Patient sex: M
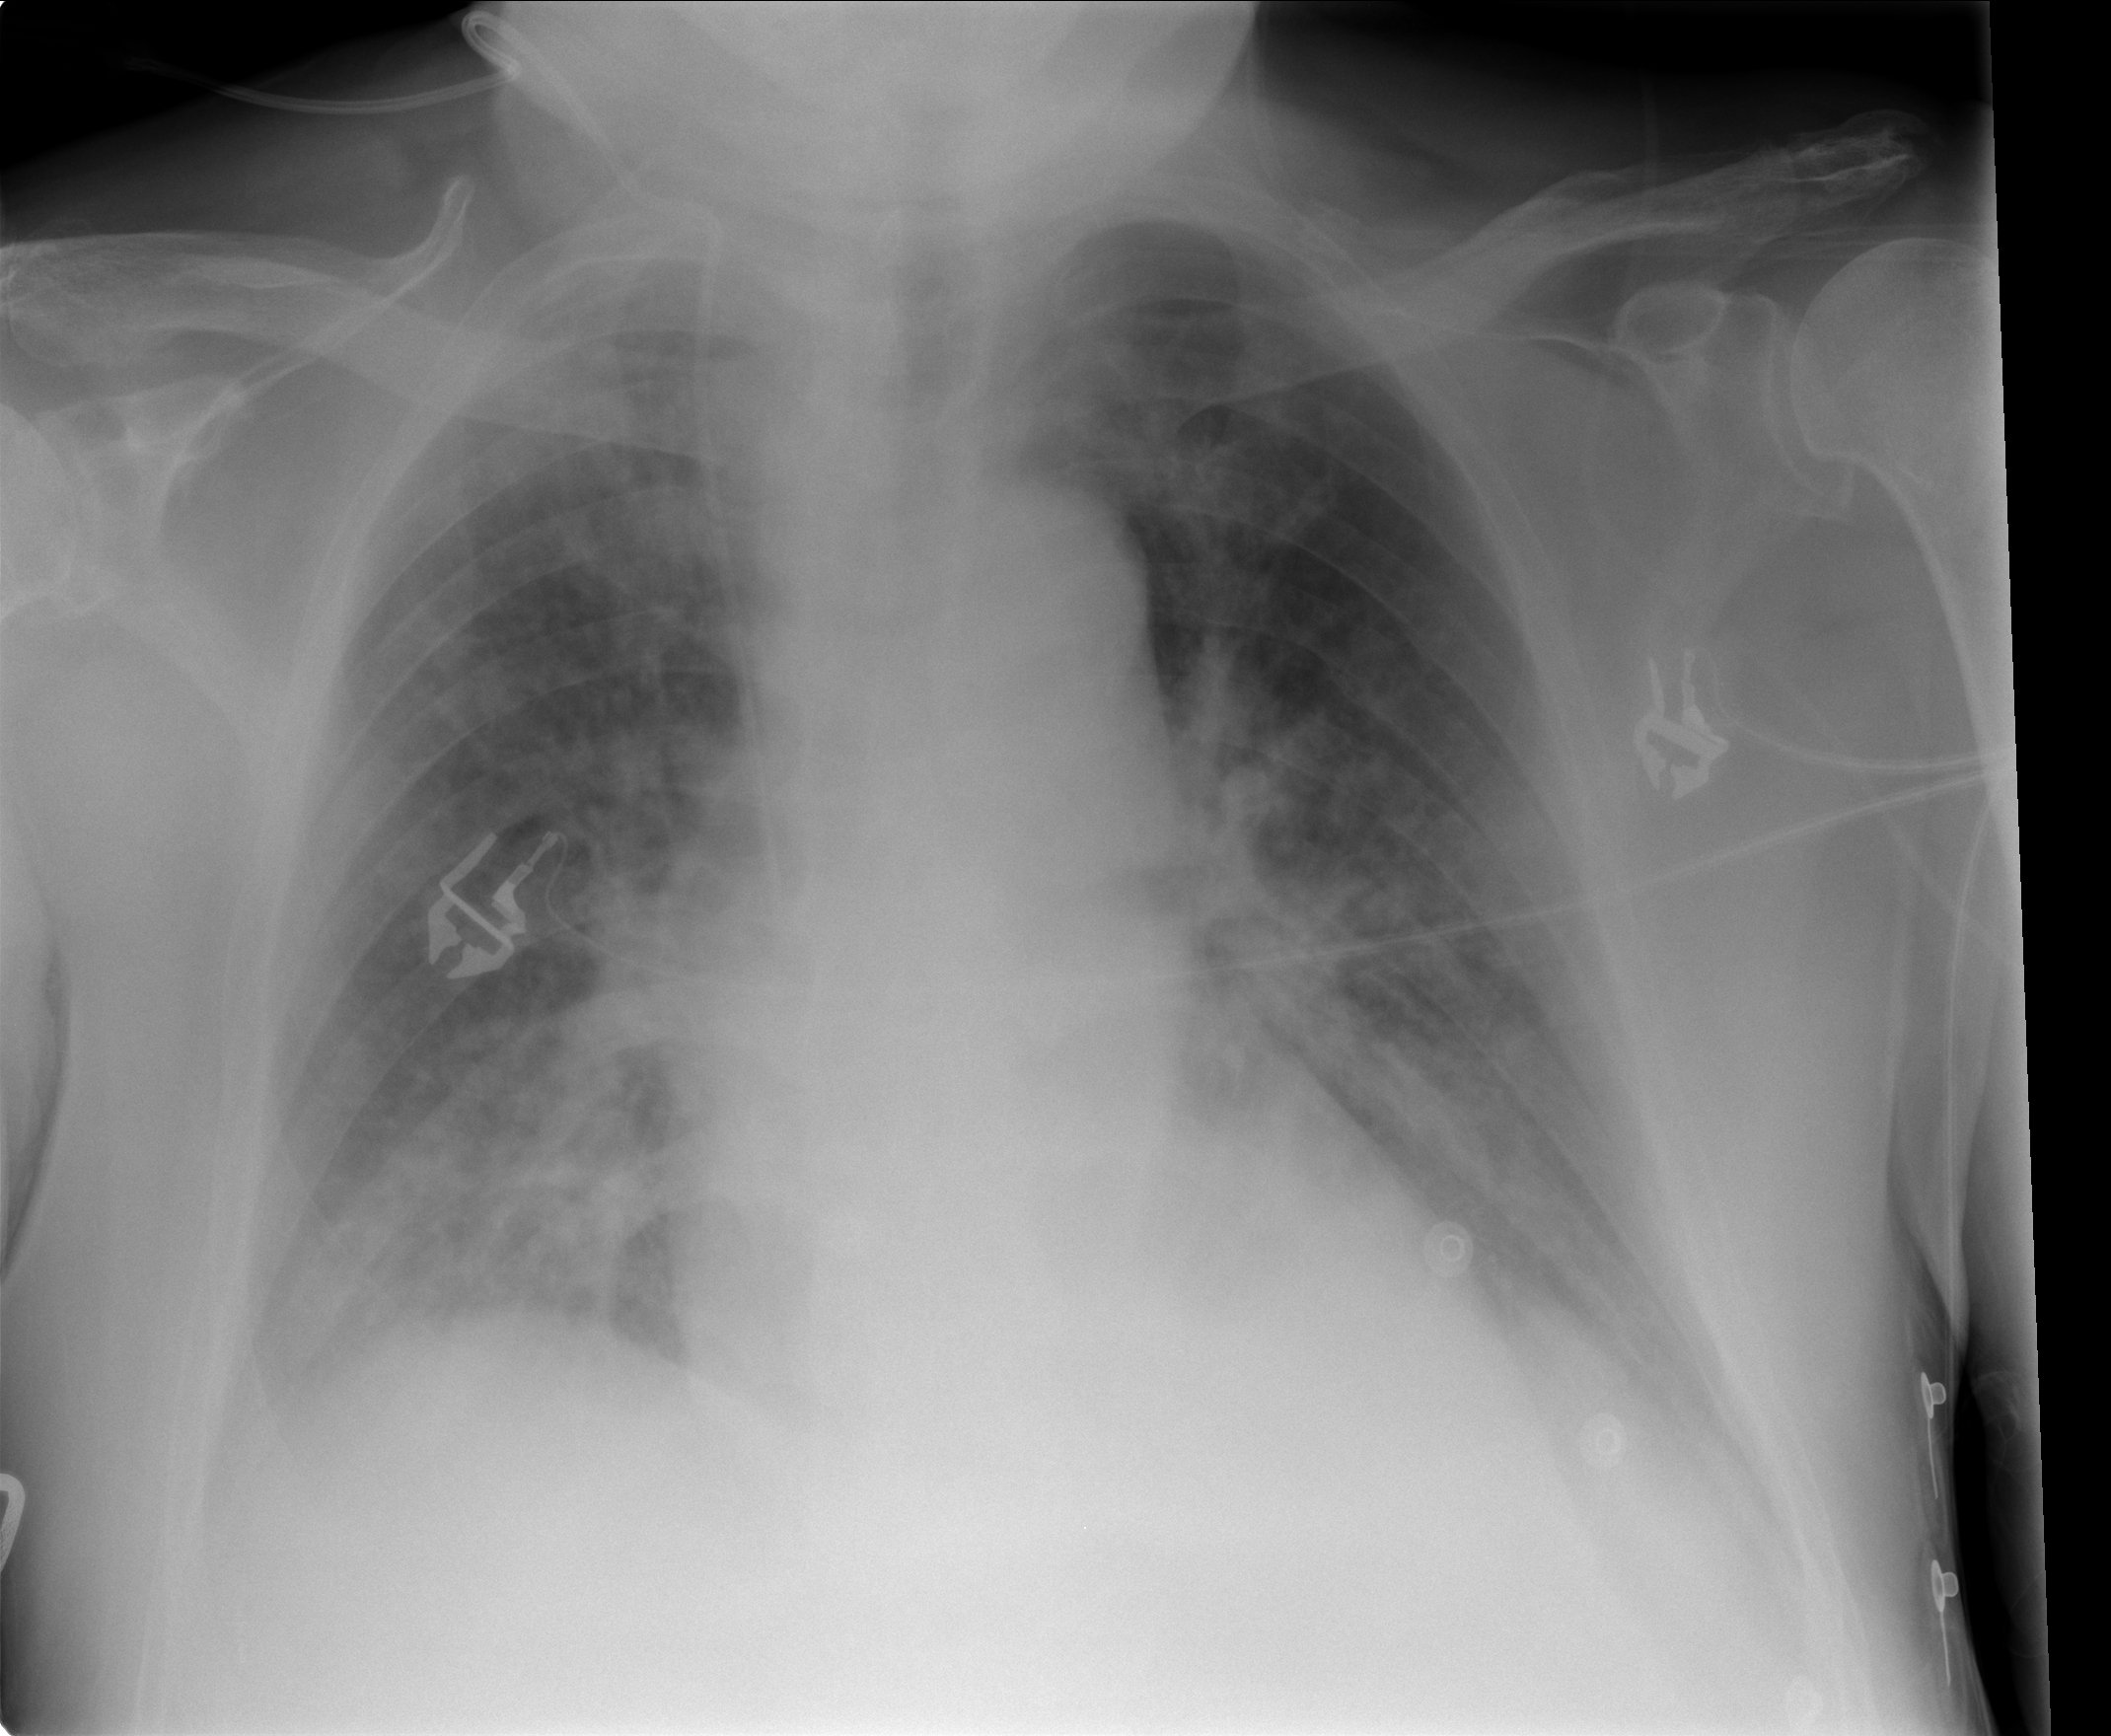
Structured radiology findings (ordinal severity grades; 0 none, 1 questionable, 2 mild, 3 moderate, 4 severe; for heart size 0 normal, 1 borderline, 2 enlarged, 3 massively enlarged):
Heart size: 2
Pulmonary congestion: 2
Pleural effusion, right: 2
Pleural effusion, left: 1
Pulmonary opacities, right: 3
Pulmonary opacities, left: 3
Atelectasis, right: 4
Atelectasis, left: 3